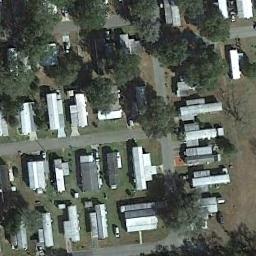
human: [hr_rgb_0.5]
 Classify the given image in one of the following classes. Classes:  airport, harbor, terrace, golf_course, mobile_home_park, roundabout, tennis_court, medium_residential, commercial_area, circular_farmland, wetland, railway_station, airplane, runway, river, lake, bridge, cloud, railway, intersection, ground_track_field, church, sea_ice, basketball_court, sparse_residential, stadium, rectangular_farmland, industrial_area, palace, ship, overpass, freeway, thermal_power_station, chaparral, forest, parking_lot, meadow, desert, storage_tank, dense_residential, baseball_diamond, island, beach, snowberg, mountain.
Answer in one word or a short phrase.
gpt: mobile_home_park